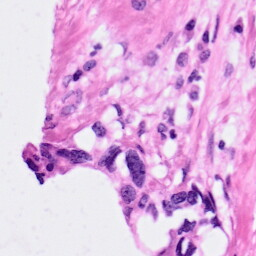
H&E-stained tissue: Pancreatic